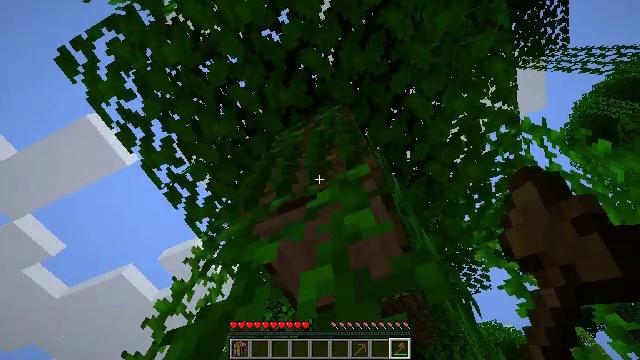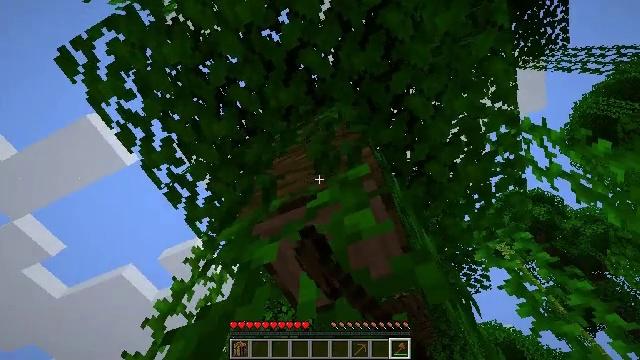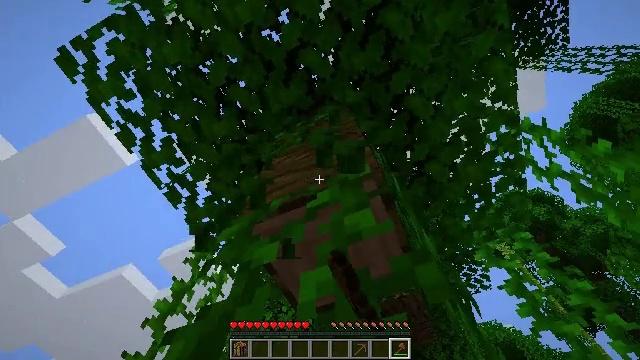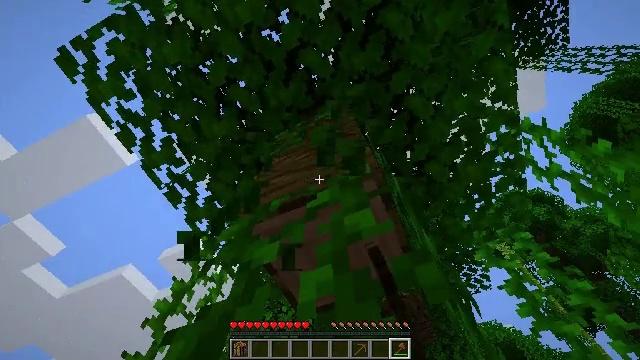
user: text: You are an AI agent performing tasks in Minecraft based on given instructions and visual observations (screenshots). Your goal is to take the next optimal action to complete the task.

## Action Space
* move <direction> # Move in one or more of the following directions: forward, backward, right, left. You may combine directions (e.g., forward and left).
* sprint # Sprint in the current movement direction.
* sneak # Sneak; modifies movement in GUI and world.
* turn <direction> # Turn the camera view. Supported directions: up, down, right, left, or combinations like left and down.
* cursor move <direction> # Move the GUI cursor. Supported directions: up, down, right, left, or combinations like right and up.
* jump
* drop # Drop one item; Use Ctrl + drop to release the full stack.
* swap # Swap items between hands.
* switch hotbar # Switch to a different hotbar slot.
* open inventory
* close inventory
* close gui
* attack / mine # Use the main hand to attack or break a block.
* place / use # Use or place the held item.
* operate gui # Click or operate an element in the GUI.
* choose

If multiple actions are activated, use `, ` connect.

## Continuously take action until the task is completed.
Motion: motion action
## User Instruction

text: Harvest vines off the surface.
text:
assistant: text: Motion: attack / mine
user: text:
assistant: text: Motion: attack / mine
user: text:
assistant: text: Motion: attack / mine
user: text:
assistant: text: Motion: attack / mine